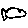
Label: fish